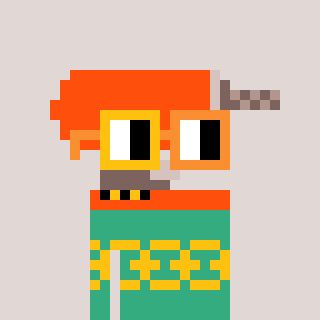
a pixel art character with square yellow and orange glasses, a drill-shaped head and a teal-colored body on a warm background